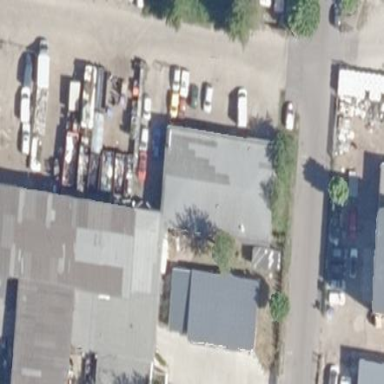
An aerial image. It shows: Flat-roofed building with tar paper roofing material.